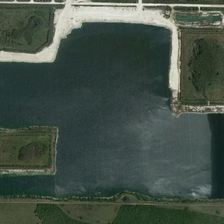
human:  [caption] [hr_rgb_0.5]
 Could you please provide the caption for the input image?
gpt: several pieces of green meadows are near a polygonal pond .

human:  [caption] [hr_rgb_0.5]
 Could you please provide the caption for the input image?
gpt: several pieces of green meadows are near a polygonal pond .

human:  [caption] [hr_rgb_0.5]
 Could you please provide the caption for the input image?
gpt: several pieces of green meadows are near a polygonal pond .

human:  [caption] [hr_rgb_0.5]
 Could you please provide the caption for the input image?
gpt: several pieces of green meadows are near a polygonal pond .

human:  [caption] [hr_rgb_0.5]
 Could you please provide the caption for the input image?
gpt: several pieces of green meadows are near a polygonal pond .